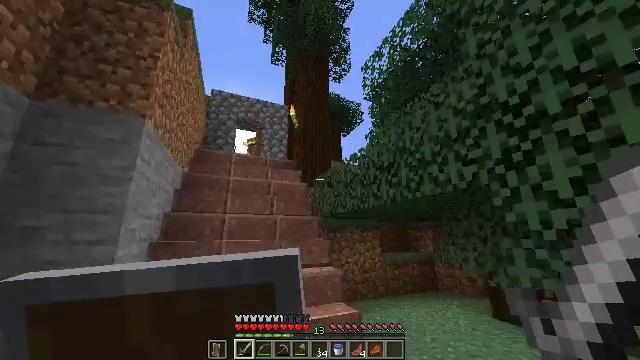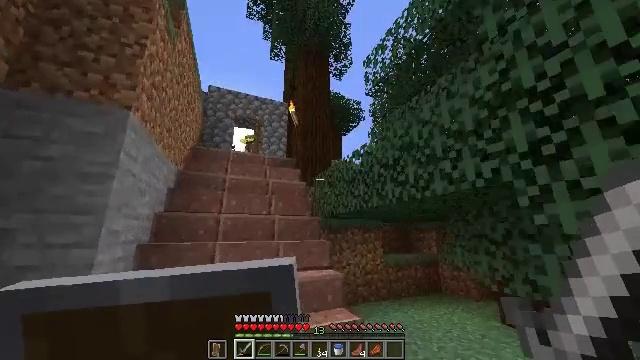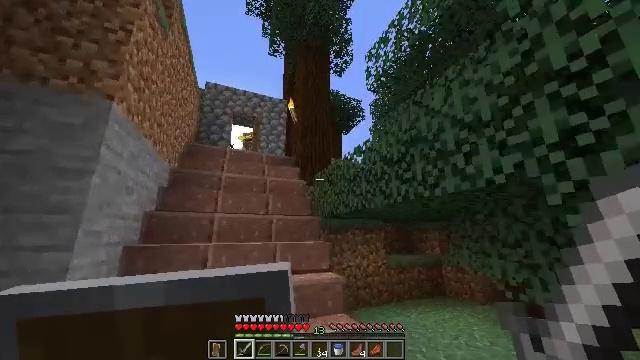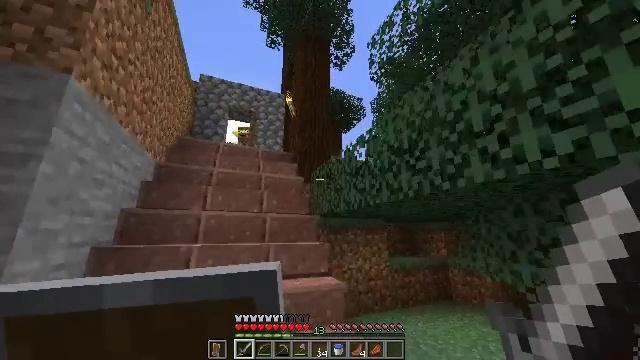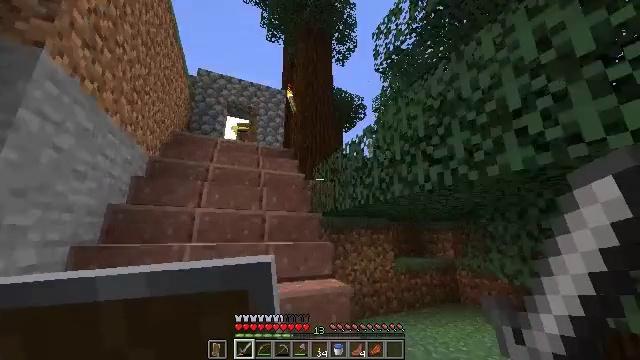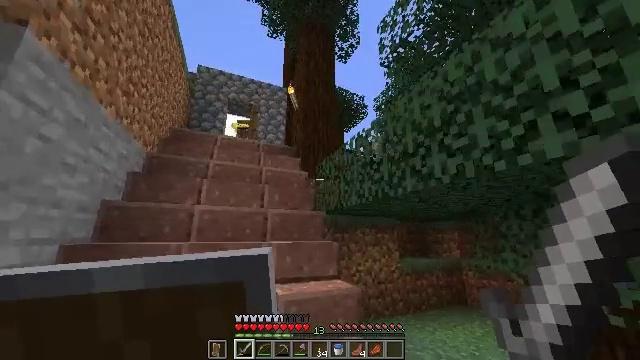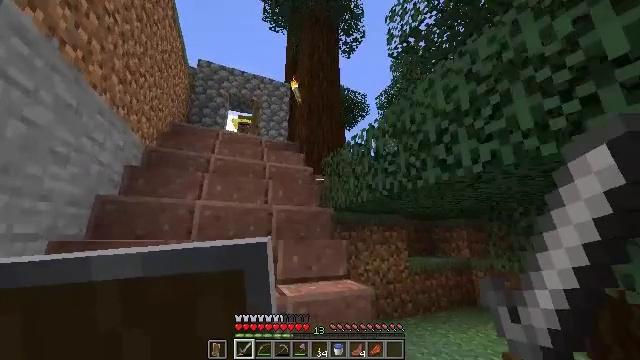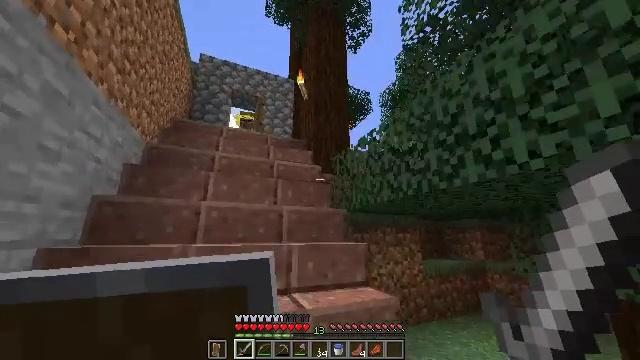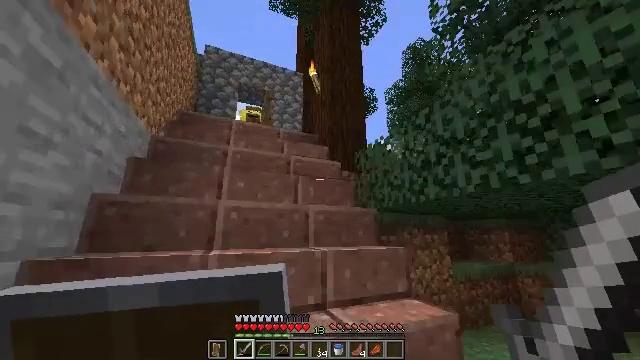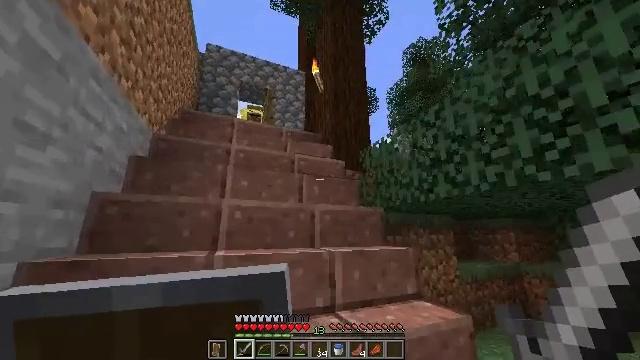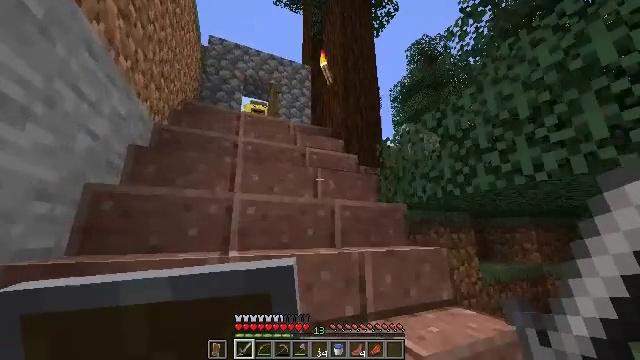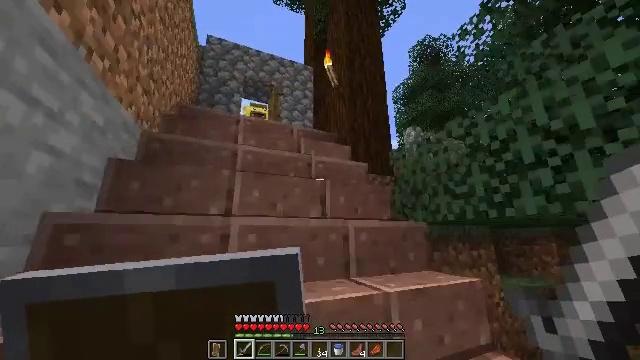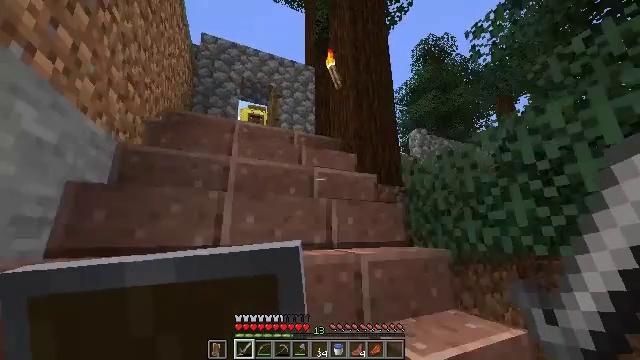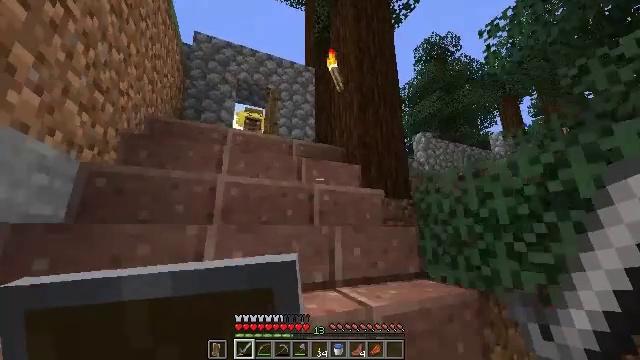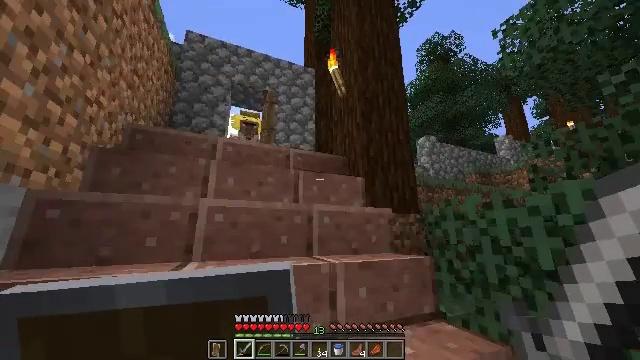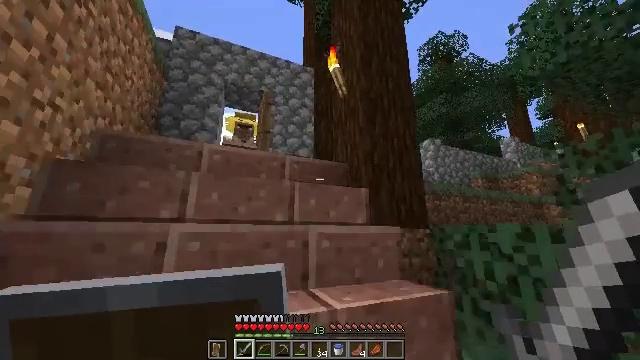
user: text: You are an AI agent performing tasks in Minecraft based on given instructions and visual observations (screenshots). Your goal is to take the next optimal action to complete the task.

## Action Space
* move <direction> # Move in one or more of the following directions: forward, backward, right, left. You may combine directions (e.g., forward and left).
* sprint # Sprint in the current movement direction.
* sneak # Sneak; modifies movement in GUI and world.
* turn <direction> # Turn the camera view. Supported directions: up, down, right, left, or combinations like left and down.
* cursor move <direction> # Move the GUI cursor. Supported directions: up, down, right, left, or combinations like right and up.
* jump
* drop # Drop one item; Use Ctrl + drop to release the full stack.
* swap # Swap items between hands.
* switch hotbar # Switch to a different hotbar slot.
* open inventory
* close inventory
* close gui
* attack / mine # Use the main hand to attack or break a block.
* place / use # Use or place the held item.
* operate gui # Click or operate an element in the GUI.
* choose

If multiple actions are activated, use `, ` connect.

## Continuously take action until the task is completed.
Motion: motion action
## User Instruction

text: Mine potatoes from the farmland.
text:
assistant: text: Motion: move forward
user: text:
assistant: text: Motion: move forward
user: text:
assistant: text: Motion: move forward
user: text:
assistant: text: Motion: move forward and move left
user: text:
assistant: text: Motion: move forward and move left
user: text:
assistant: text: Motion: move forward and move left
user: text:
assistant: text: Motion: move forward and move left
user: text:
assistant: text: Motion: move forward and move left
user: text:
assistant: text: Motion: move forward and move left
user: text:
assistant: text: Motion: move forward
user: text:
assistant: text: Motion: move forward
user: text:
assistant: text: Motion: move forward
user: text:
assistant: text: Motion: move forward
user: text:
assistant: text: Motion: move forward
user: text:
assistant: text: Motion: move forward
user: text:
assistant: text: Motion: move forward
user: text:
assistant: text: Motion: move forward and move left
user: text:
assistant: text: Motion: move forward and move left
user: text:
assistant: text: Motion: move forward and move left
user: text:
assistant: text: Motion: move forward and move left, turn left and down
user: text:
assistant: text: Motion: move forward and move left, turn left and down
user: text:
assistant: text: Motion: move forward, turn down
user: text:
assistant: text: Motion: move forward, turn right and down
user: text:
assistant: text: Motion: move forward, turn right and down
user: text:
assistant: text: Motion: move forward, turn right and down
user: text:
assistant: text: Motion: move forward and move right, turn right and down
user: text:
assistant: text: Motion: move forward and move right, turn right
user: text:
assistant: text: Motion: move forward and move right, turn right and up
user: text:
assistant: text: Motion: move forward, use / place
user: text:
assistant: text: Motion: turn left and down, use / place